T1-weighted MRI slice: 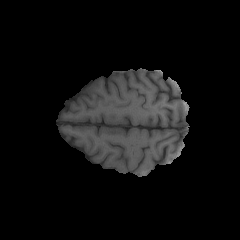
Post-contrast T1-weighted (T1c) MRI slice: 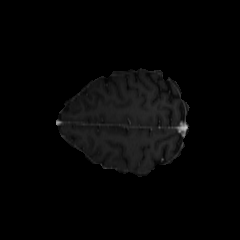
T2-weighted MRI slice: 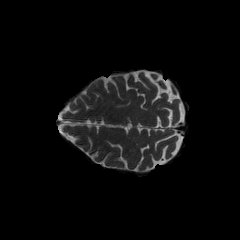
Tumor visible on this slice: no